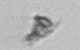
Label: detritus